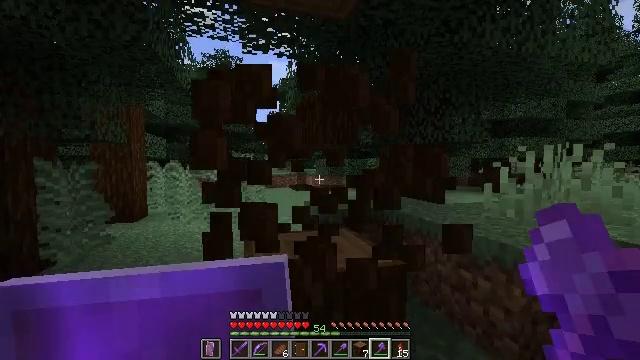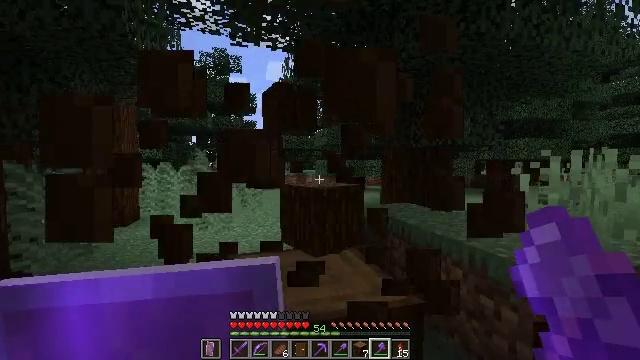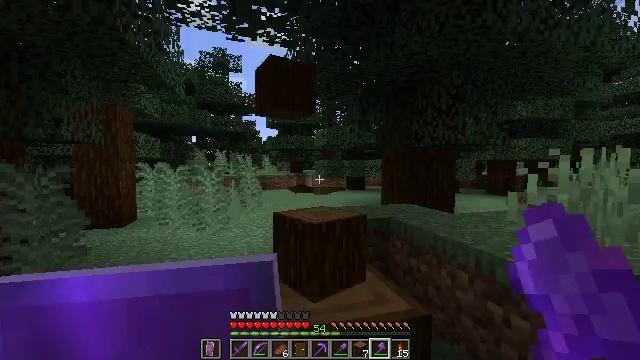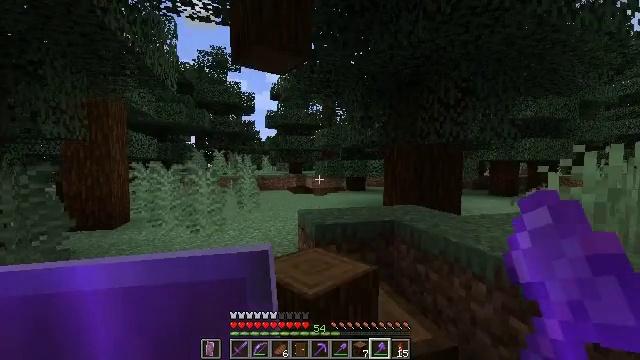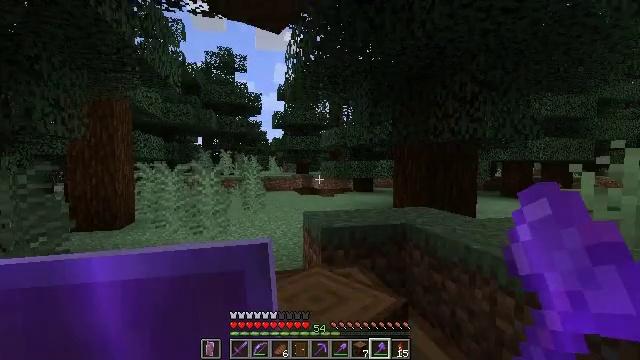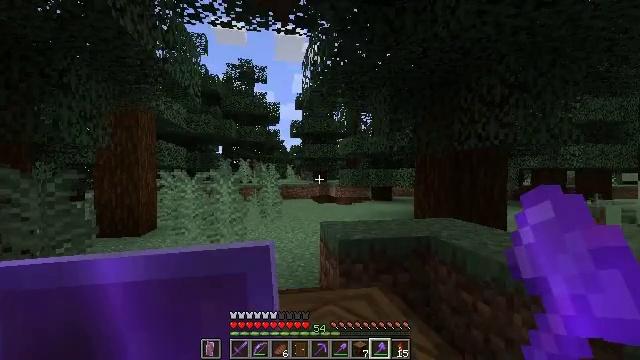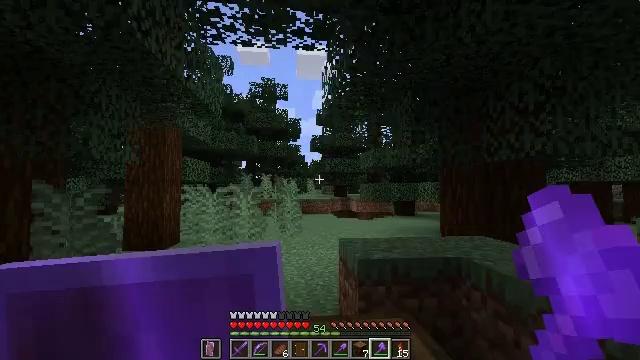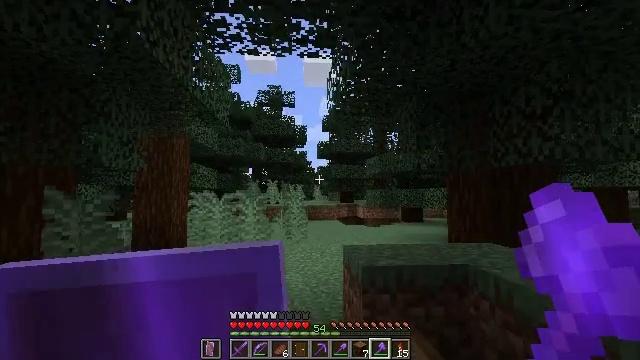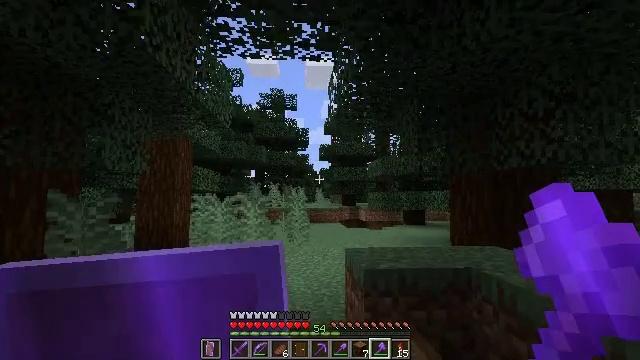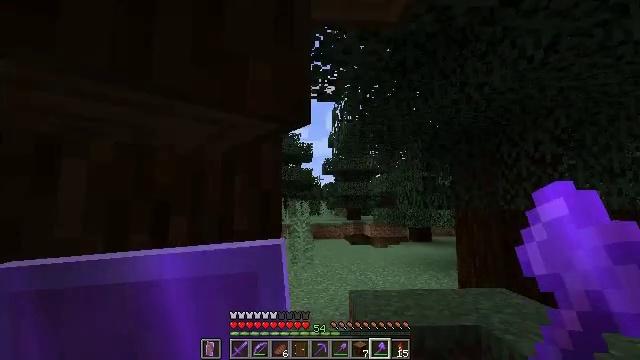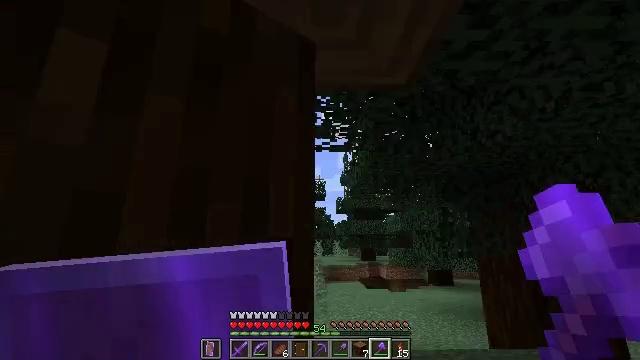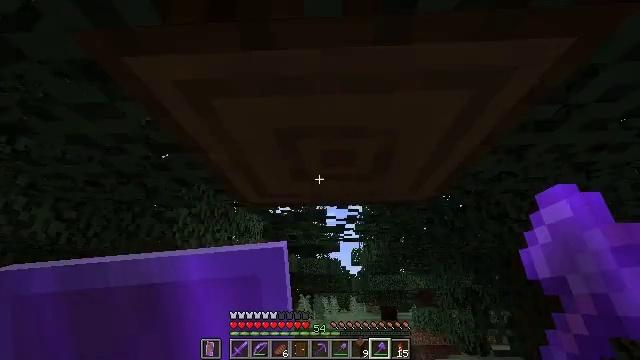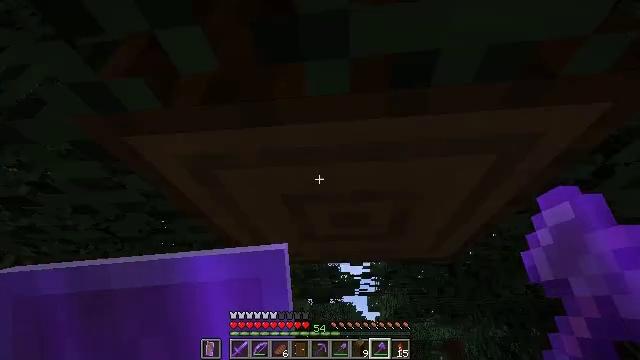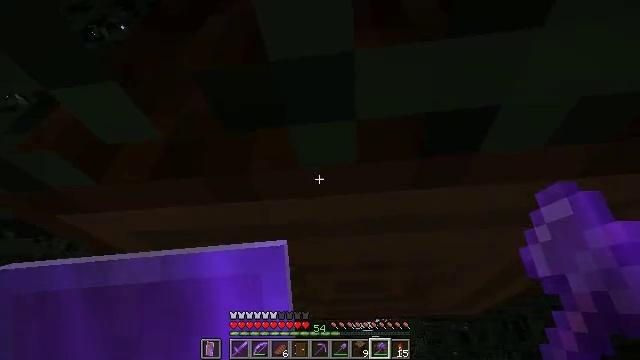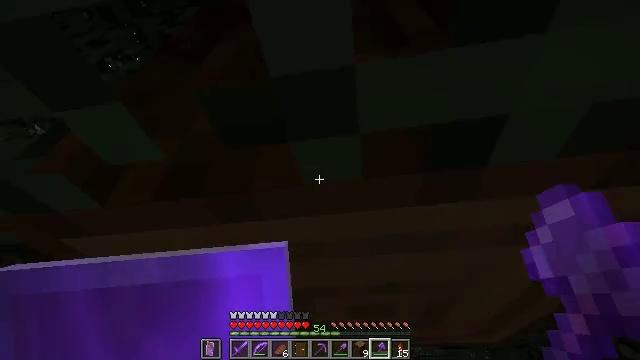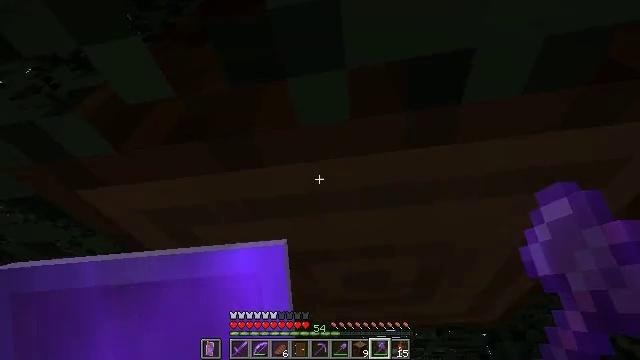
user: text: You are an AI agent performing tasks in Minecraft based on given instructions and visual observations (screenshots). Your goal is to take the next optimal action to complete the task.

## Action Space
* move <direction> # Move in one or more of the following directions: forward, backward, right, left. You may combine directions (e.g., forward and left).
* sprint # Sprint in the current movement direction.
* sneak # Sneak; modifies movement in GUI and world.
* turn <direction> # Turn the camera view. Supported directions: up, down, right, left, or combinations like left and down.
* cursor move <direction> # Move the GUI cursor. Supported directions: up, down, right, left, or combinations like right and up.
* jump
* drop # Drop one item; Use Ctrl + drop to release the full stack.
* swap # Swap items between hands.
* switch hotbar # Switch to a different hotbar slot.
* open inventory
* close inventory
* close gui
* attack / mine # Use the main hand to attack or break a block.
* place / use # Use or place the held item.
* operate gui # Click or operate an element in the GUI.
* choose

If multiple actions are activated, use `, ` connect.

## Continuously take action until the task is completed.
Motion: motion action
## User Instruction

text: Break the spruce log from the tree.
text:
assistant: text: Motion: move forward
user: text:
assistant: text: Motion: move forward
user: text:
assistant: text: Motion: move forward
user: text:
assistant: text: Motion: move forward, turn left
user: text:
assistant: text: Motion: move forward, turn left and up
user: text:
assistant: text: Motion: move forward, turn left and up
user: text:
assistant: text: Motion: move forward, turn left and up
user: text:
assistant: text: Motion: move forward
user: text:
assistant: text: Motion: move forward, turn left and up, jump
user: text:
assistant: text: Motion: move forward, turn left and up, jump
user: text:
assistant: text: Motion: move forward, turn left and up
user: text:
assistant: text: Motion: move forward, turn left and up
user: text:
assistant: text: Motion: turn left and up
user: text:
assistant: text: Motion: turn left and up
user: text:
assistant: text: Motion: turn up
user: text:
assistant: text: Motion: no_op
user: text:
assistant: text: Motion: no_op
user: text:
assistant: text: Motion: turn up
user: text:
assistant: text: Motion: turn up
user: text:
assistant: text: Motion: turn up
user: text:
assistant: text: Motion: turn up
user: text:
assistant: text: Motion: no_op
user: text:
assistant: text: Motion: no_op
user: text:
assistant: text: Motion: no_op
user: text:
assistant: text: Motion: turn up
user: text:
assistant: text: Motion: move forward, turn up
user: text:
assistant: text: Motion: move forward, turn up
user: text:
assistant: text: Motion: move forward, turn up
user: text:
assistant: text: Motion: move forward, turn up
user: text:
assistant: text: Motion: turn up